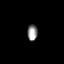
Tissue: prostate
Cell type: T cells
Senescence score: 0.6957
Nuclear area (px): 157
Mean DAPI intensity: 146.618